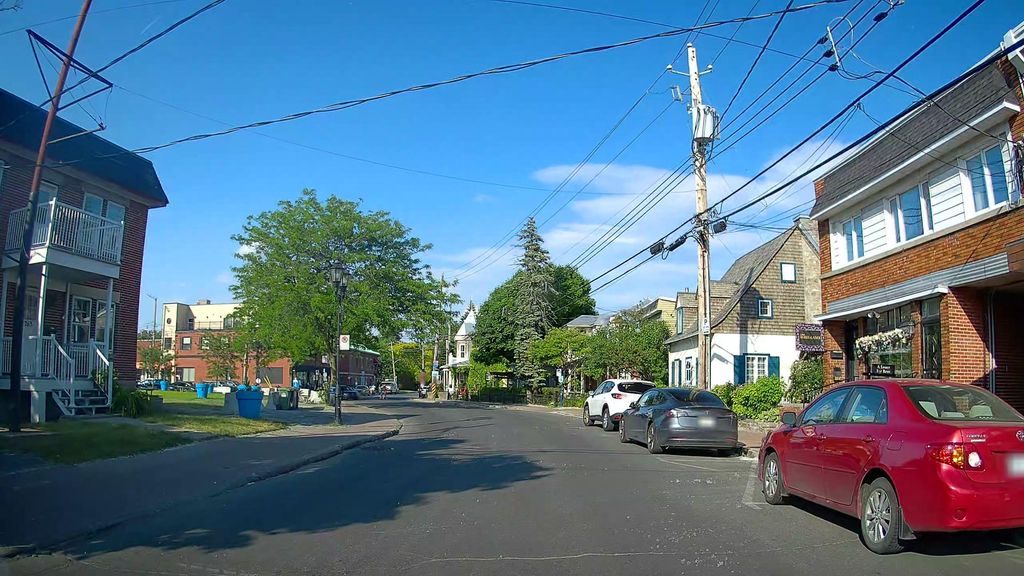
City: montreal